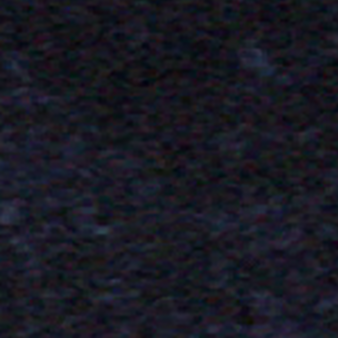
Label: other